Question: I created a JDialog in order to keep the window modal in order to stop the application from processing past a certain point. However, when I use this method, the box pops up, but the size is not being set to 400,400, it is appearing as if it has no size.

'''
public class test {
public static void main(String[] args) {
JFrame theDog = new JFrame();
JButton theButton = new JButton("hello");
//theDog.setSize(200, 200);
JDialog thadialog = new JDialog(theDog,"theTitle", Dialog.ModalityType.APPLICATION_MODAL);
thadialog.setVisible(true);
thadialog.setSize(400,400);
thadialog.pack();
System.out.println("hello");
}
}
'''
How to make the JDialog appear to have a size of 400,400 ?
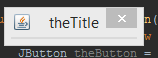
Answer: The 'pack()' function tells a window to pack itself as small as possible to fit its components. It's a way to set the size than calling the 'setSize()' function.
By calling both 'setSize()' and 'pack()', basically you're saying "first set your size to 400x400, then set your size to as small as possible."
In other words, if you want your window to be a specific size, then stick with the 'setSize()' function. Get rid of the call to 'pack()'.
Edit- You're also setting the dialog visible before you set its size. Since your dialog blocks the current thread, you don't even get to the 'setSize()' function until the dialog is closed. Move the call to 'setSize()' to the call to 'setVisible()'.